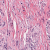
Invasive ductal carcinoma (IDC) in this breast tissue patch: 1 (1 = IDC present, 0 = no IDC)